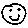
Label: smiley face